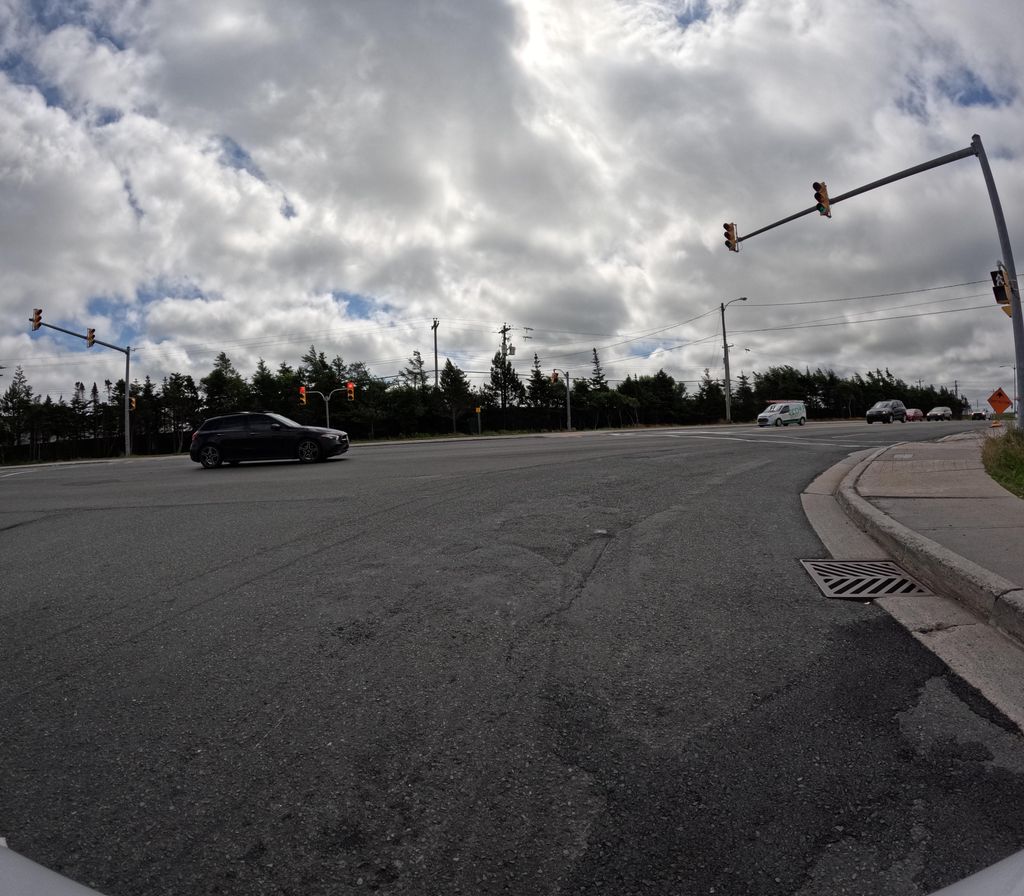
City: st_johns